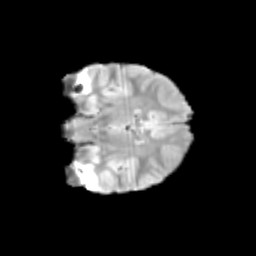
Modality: T2w
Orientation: coronal
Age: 11
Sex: female
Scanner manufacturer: siemens
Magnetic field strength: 3 T
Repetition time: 3.8 s
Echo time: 0.07 s